Question: How to make this (<URL> work in firefox too?
This is the css of the triangles:
'''
#c table tr td {
height: 295px;
width: 208px;
background-color: white;
border: 1px solid black;
position: relative;
text-align: center;
}
.tr-topright {
border-left-width: 42px;
border-top-width: 42px;
border-left-color: white;
border-left-style: solid;
border-top-color: #BBBBBB;
border-top-style: solid;
box-shadow: -3px 3px 6px 0 lightGrey;
height: 0;
position: absolute;
right: 0;
top: 0;
width: 0;
}
'''
The first one is the expected result.

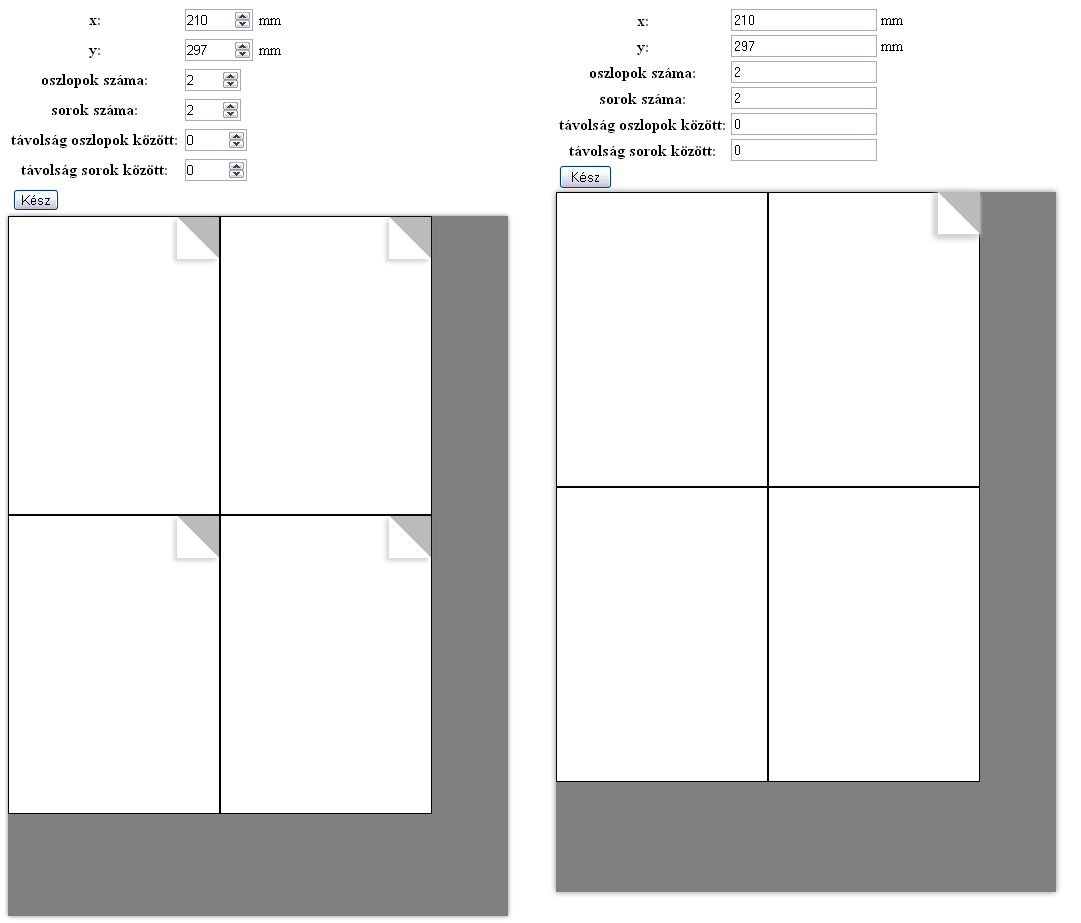
Answer: Just add:
'''
display: block;
float: left;
'''
to the
'''
#c table tr td
'''
rule
and it should work fine.